Question: I want to have a property grid that looks like this when it has two SteppedValue objects:

But I would also like the SteppedValue object to be a generic, for example:
'''
var fastEma = new SteppedValue<int>();
var slowEma = new SteppedValue<float>();
'''
I have this mostly working by implementing ExpandableObjectConverter... but the only problem I am having is when I instantiate the object to return in ConvertFrom... I can't figure how to get the System.Type of T (from the instance of the generic) at this point.
'''
public override object ConvertFrom(ITypeDescriptorContext iTypeDescriptorContext, CultureInfo cultureInfo, object value)
{
if (value is string)
{
var classType = typeof(SteppedValue<>);
Type[] typeArgs = { typeof(int) }; // <== Need to determine this
// needs to be T of the generic
// instance (not "typeof(int)")
var instanceType = classType.MakeGenericType(typeArgs);
object o = Activator.CreateInstance(instanceType, value);
return o;
}
return base.ConvertFrom(iTypeDescriptorContext, cultureInfo, value);
}
'''
'''
using System;
using System.Collections.Generic;
using System.ComponentModel;
using System.Globalization;
using System.Linq;
namespace Test
{
[TypeConverter(typeof(SteppedValueConverter))]
public class SteppedValue<T>
{
public T Begin { get; set; }
public T End { get; set; }
public T Step { get; set; }
public SteppedValue(T begin, T end, T step)
{
Begin = begin;
End = end;
Step = step;
}
public SteppedValue(string str)
{
var parts = ParseParts(str);
Begin = parts[0];
End = parts[1];
Step = parts[2];
}
public static T ToT(object obj)
{
return (T)Convert.ChangeType(obj, typeof(T));
}
public static SteppedValue<T> Parse(string str)
{
return new SteppedValue<T>(str);
}
public List<T> ParseParts(string str)
{
while (str.Contains(" ")) str = str.Replace(" ", " ");
var arr = str.Trim().Split(' ');
if (arr.Length == 0)
return new List<T> { default(T), default(T), default(T) };
else if (arr.Length == 1)
return new List<T> { ToT(arr[0]), ToT(arr[0]), default(T) };
else if (arr.Length == 3 && arr[1].ToLower() == "to")
return new List<T> { ToT(arr[0]), ToT(arr[2]), default(T) };
else if (arr.Length == 5 && arr[1].ToLower() == "to" && arr[3].ToLower() == "step")
return new List<T> { ToT(arr[0]), ToT(arr[2]), ToT(arr[4]) };
throw new Exception("Unable to parse'" + str + "'");
}
public override string ToString()
{
if (Begin.Equals(End))
return Begin.ToString();
else if (Step == null || Step.ToString() == "")
return Begin + " to " + End;
else
return Begin + " to " + End + " step " + Step;
}
}
public class SteppedValueConverter : ExpandableObjectConverter
{
public override bool CanConvertFrom(ITypeDescriptorContext iTypeDescriptorContext, Type type)
{
if (type == typeof(string))
return true;
return base.CanConvertFrom(iTypeDescriptorContext, type);
}
public override object ConvertFrom(ITypeDescriptorContext iTypeDescriptorContext, CultureInfo cultureInfo, object value)
{
if (value is string)
{
var classType = typeof(SteppedValue<>);
Type[] typeArgs = { typeof(int) }; // <== Need to determine this
var instanceType = classType.MakeGenericType(typeArgs);
object o = Activator.CreateInstance(instanceType, value);
return o;
}
return base.ConvertFrom(iTypeDescriptorContext, cultureInfo, value);
}
public override object ConvertTo(ITypeDescriptorContext iTypeDescriptorContext, CultureInfo cultureInfo, object value, Type destinationType)
{
if (destinationType == typeof(string) && value.GetType().GetGenericTypeDefinition() == typeof(SteppedValue<>))
return value.ToString();
return base.ConvertTo(iTypeDescriptorContext, cultureInfo, value, destinationType);
}
}
}
'''
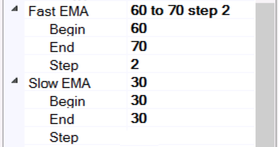
Answer: You can get the type from the context, like this (in your SteppedValue case, it's the first generic type):
'''
Type steppedValueType = iTypeDescriptorContext.PropertyDescriptor.PropertyType.GetGenericArguments()[0];
'''